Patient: sex F, age 47
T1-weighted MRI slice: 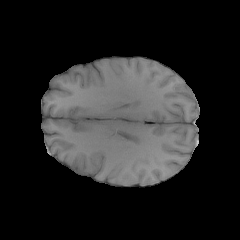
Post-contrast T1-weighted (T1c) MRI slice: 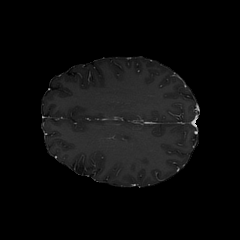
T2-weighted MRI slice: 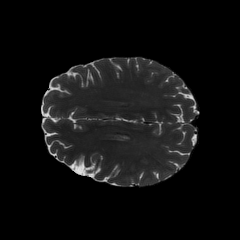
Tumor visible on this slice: no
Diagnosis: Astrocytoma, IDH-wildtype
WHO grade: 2